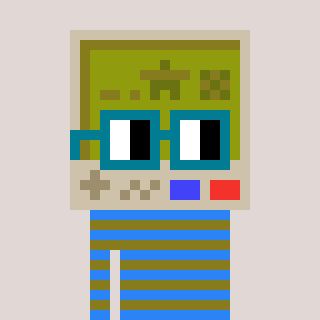
a pixel art character with square dark green glasses, a gameboy-shaped head and a gunk-colored body on a warm background